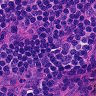
Metastatic tissue present: no